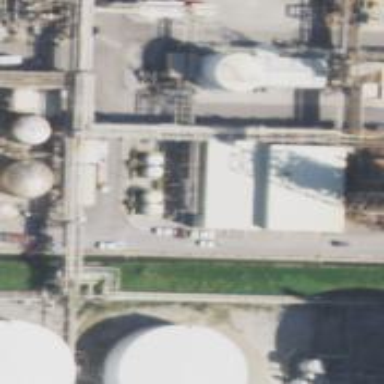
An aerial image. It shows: Storage tank with man-made structure.